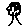
Label: tree